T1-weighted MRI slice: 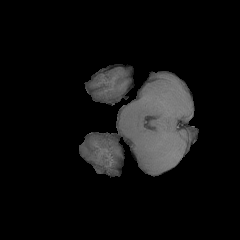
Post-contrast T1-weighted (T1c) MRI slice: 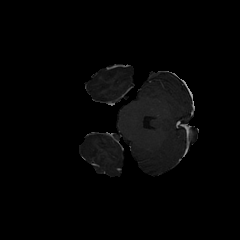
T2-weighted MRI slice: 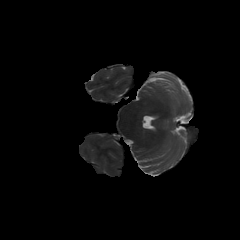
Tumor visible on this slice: no